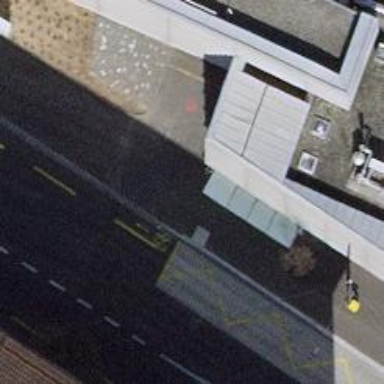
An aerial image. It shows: Bus stop with shelter. It is platform for public transport.